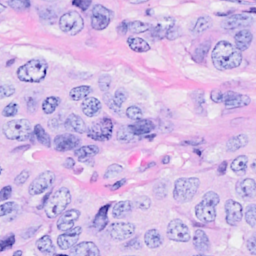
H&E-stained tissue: Breast